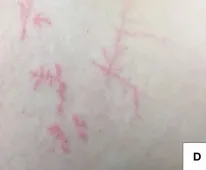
(C,D) Lichtenberg figures on the right flank.
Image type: pathology (h&e)